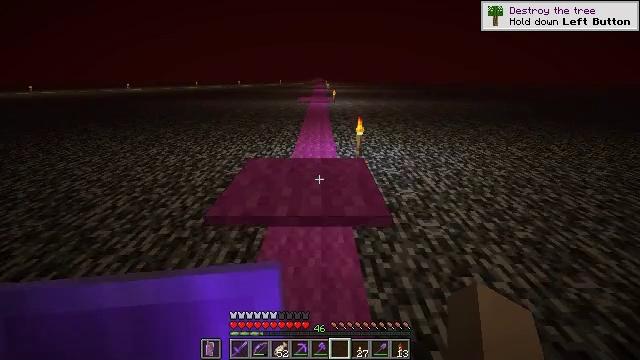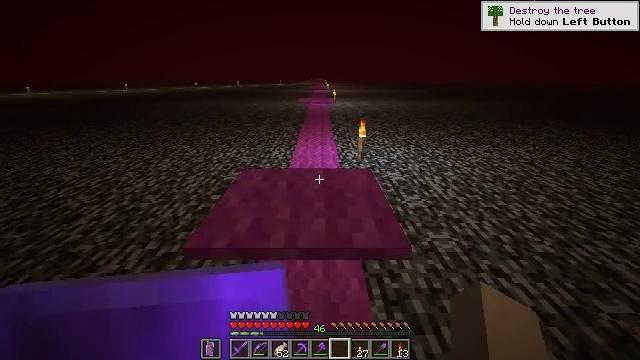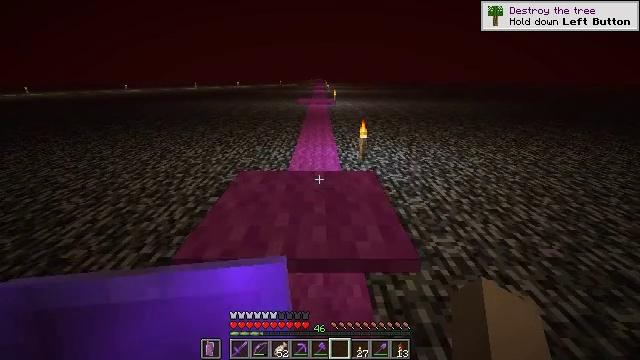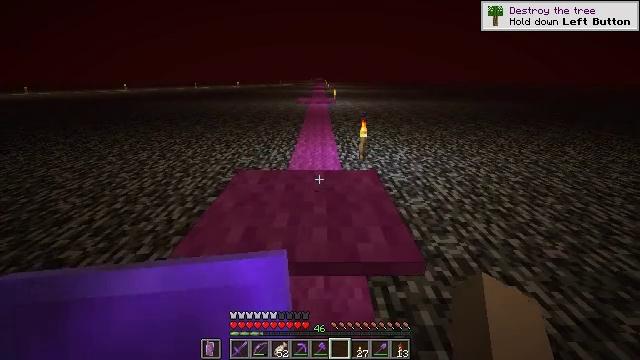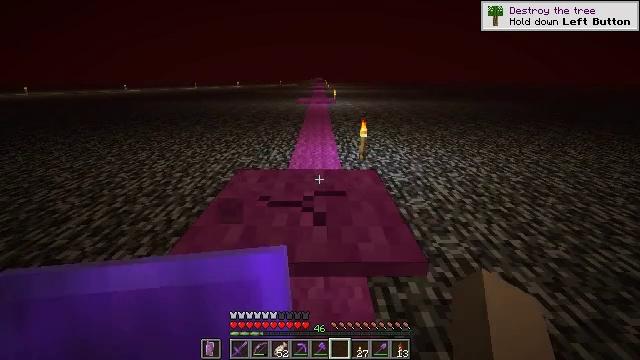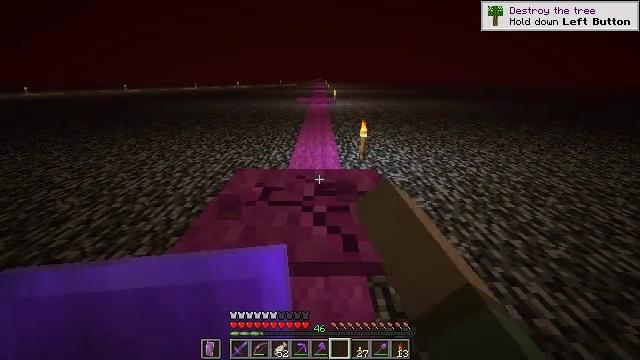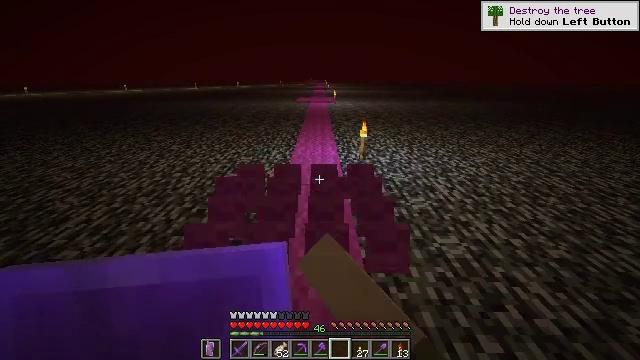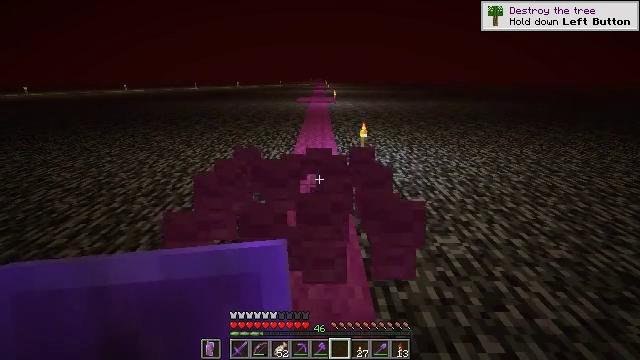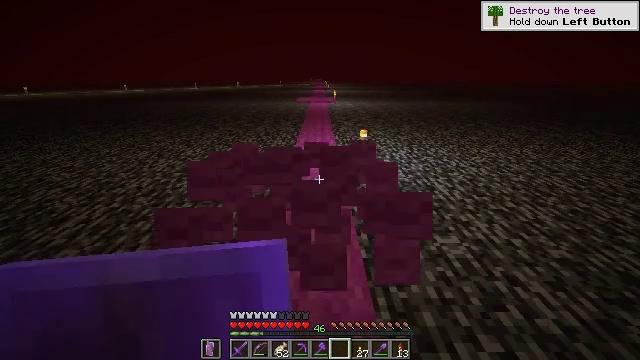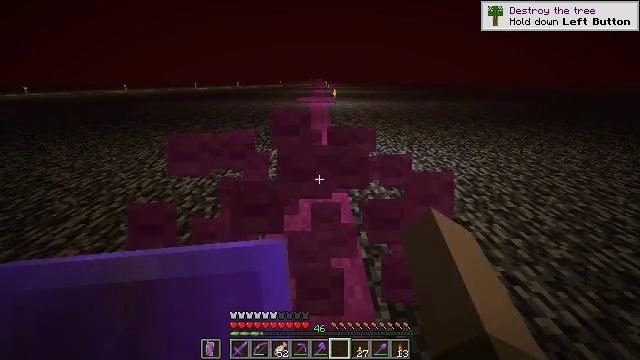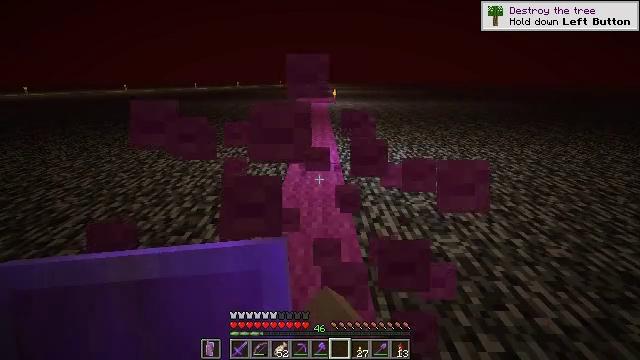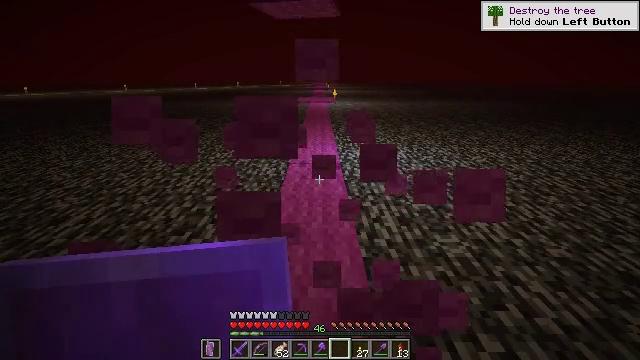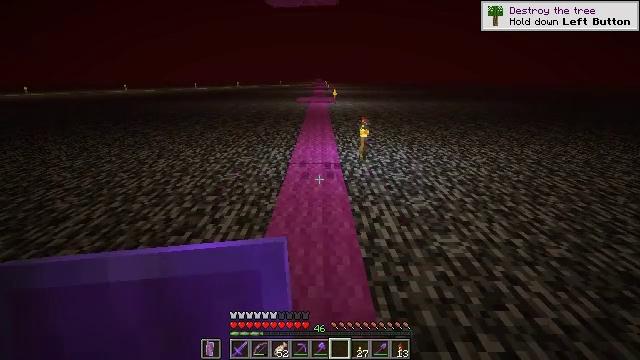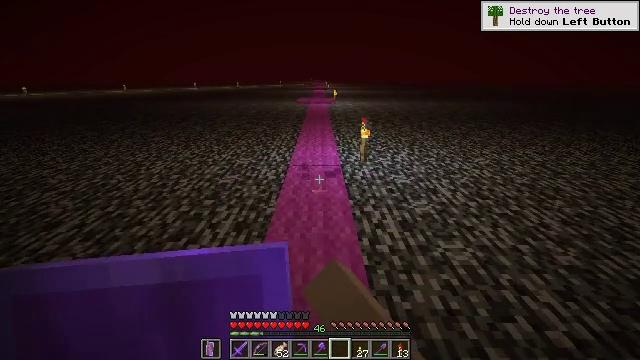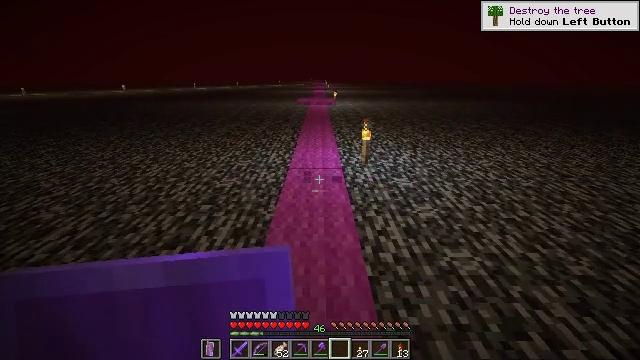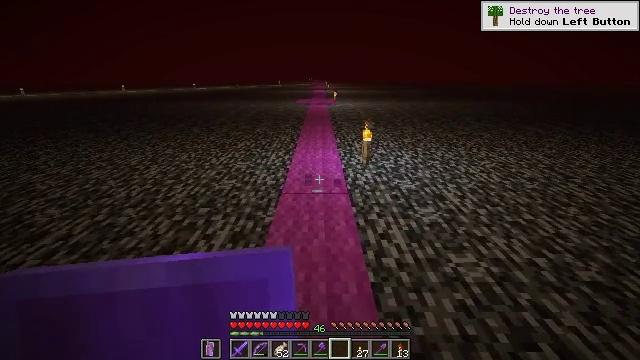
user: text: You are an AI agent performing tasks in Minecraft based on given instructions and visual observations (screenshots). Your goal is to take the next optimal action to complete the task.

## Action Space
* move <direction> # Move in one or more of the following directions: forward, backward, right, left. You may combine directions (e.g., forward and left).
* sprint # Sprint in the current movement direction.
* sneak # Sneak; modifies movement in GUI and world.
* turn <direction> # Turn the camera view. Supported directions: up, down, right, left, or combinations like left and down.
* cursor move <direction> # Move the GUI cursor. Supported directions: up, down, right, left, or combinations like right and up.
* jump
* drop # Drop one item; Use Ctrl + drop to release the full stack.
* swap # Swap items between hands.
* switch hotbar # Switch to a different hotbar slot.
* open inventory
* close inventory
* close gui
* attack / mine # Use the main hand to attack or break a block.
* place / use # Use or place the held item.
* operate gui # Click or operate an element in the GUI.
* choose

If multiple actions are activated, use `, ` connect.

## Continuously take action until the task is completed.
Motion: motion action
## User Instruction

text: Lift the magenta carpet off the ground.
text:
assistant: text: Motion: no_op
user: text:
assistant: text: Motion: no_op
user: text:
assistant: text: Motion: no_op
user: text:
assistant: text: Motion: attack / mine
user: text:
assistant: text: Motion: attack / mine
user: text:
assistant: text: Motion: attack / mine
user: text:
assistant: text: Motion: attack / mine
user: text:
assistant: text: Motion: attack / mine
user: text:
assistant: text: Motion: attack / mine
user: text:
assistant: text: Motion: attack / mine
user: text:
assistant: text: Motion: attack / mine
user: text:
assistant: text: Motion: attack / mine
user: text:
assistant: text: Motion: move forward
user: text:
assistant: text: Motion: move forward
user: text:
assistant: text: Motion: move forward
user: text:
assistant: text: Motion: move forward
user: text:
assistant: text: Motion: move forward
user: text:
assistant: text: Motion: move forward
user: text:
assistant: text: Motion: move forward
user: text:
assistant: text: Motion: move forward
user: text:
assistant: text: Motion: move forward
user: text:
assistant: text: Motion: move forward
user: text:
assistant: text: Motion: move forward
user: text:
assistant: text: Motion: move forward
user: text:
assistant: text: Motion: move forward
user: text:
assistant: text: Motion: move forward
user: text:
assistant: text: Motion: move forward
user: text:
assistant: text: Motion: move forward
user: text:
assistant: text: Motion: move forward
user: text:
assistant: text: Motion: move forward